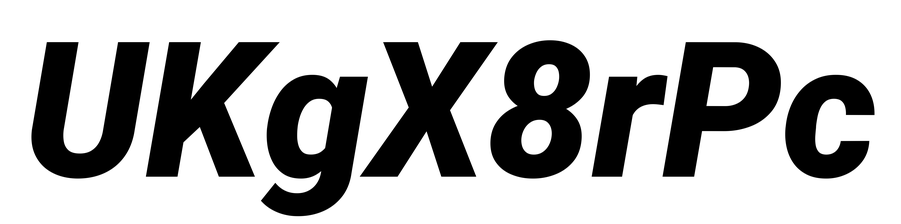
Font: Roboto-Italic_Black_Italic